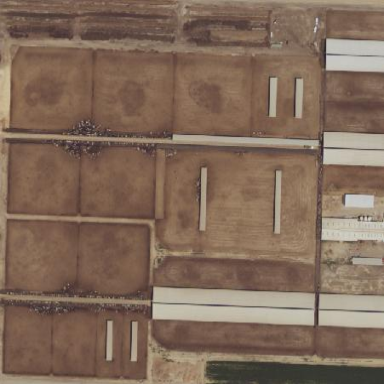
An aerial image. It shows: Feedlot within farmyard.